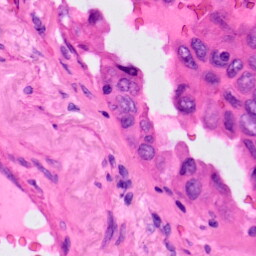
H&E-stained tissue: Lung